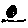
Label: moon